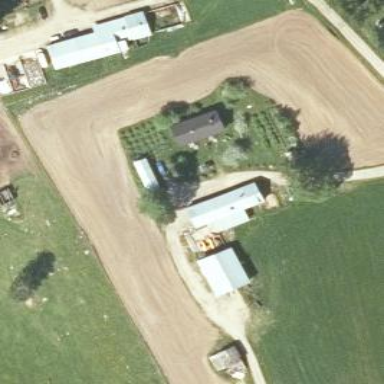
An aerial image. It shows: Farmyard area.